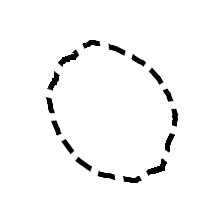
Shape: circle